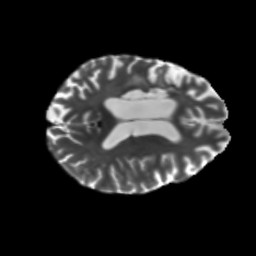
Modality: T2w
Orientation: axial
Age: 68
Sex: female
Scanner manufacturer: siemens
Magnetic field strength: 3 T
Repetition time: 5.25 s
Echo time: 0.08 s